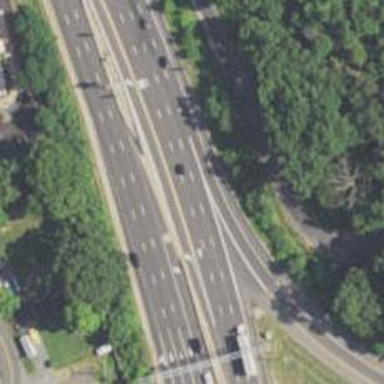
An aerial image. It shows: Asphalt trunk highway which is also expressway.